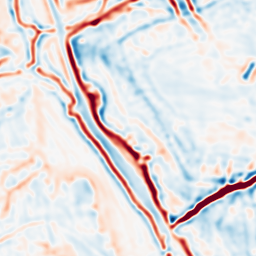
Category: multiscale
Decomposition family: log
Decomposition parameters: sigma: 3
Upsampling method: sinc_blackman
Upsampling parameters: scale: 2
kernel_size: 8
Upsampling scale: 2